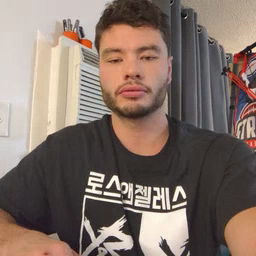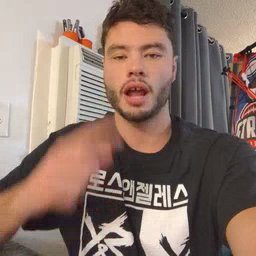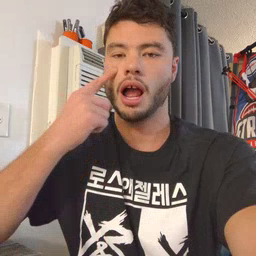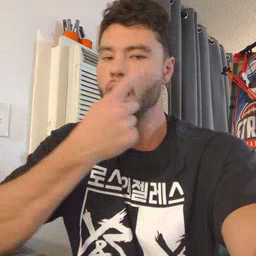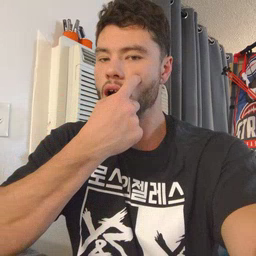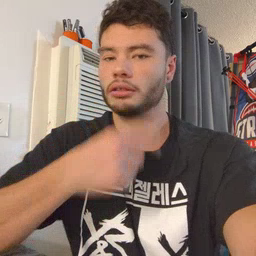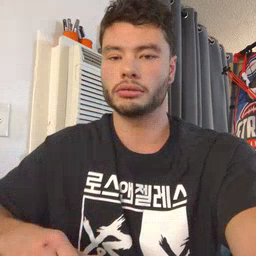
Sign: eye